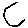
Label: hexagon